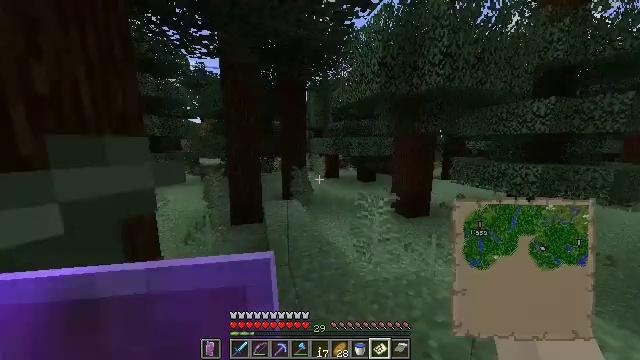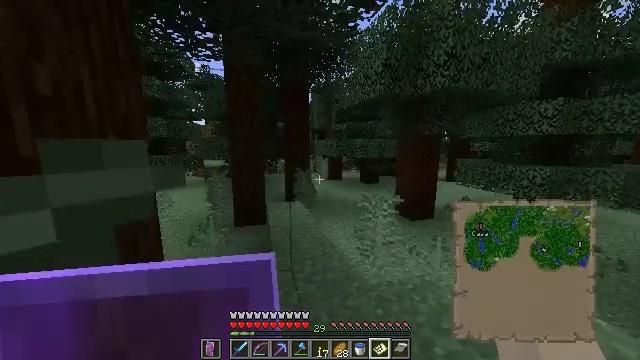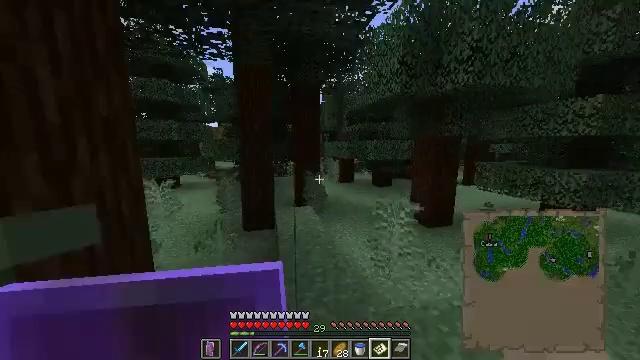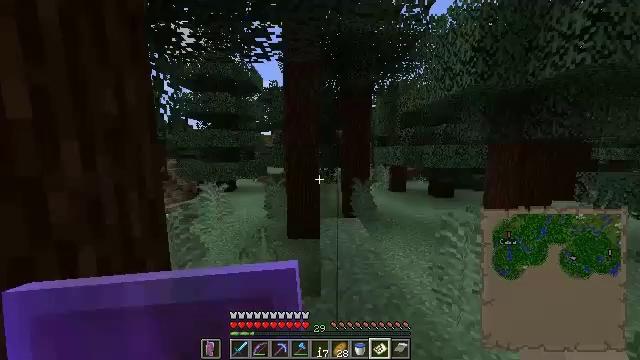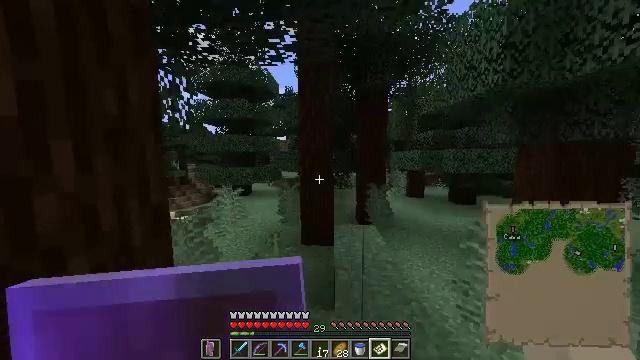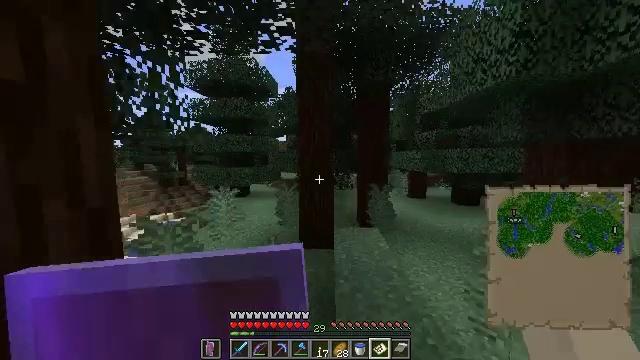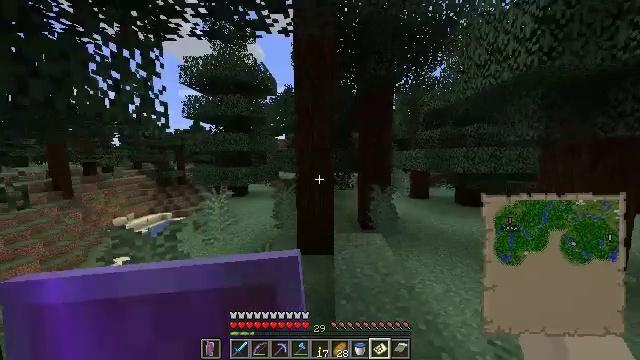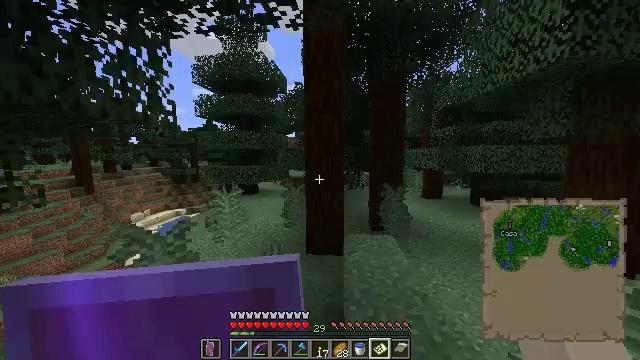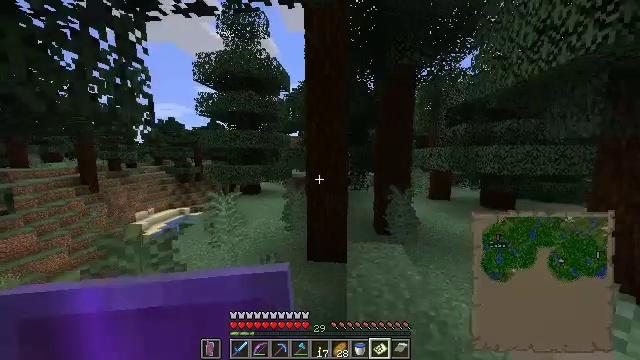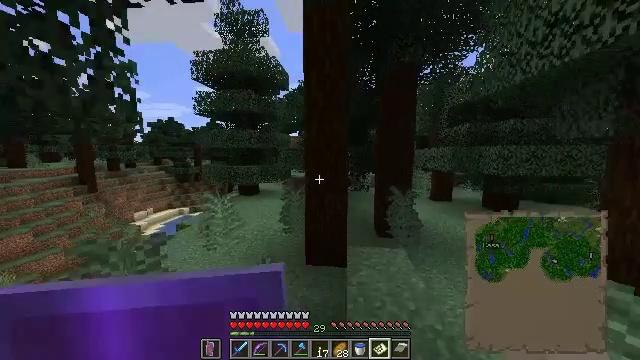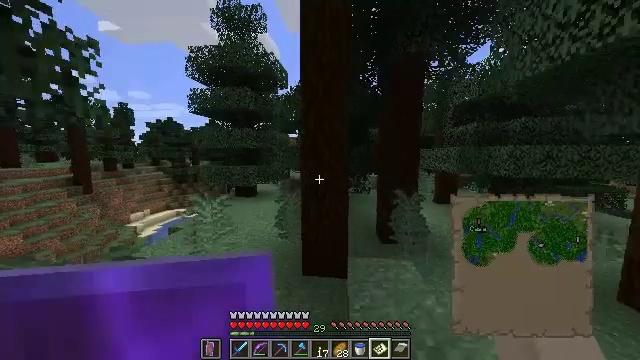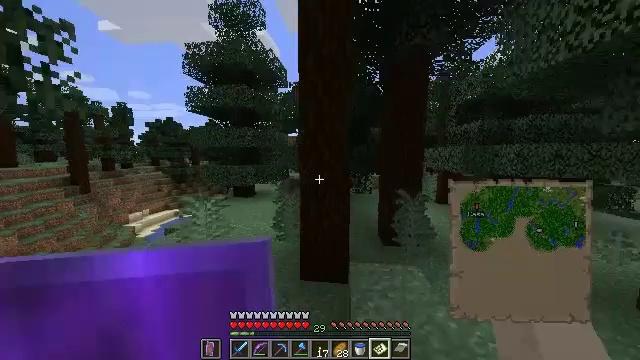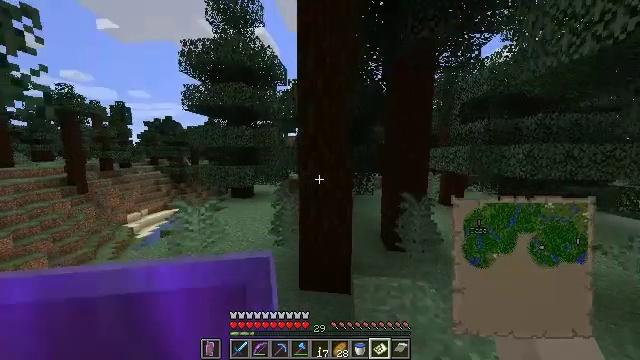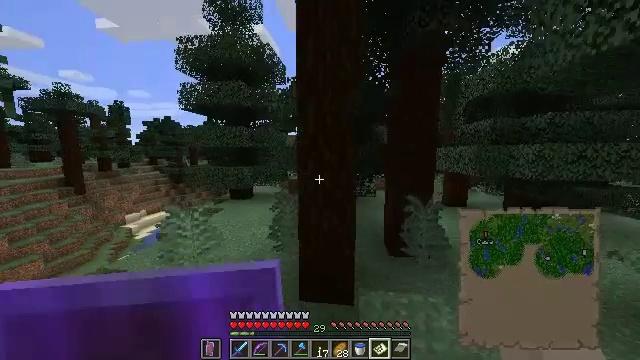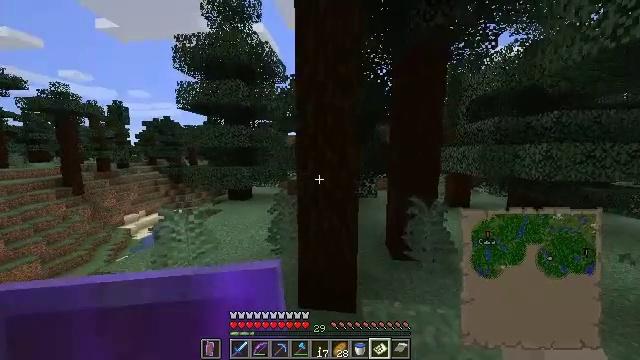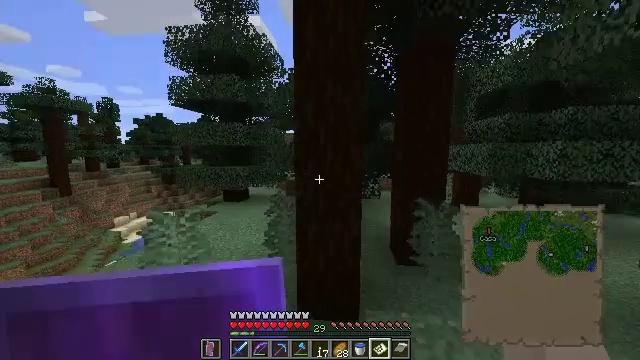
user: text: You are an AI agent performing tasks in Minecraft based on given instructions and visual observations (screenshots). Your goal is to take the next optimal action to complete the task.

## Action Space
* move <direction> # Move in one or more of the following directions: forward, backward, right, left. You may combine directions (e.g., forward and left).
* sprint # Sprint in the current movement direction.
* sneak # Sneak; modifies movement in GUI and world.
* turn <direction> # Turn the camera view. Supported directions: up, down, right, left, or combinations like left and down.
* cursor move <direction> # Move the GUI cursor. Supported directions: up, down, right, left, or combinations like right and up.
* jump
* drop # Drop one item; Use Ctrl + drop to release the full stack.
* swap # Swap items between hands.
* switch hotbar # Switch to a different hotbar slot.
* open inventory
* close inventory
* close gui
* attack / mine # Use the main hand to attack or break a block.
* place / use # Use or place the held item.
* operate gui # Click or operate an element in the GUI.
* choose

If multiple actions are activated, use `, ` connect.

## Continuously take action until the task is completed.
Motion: motion action
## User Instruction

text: Use a pickaxe to gather the gold block.
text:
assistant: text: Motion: move forward
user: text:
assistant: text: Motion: move forward, turn left
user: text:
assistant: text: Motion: move forward, turn left and up
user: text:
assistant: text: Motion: move forward, turn left and up
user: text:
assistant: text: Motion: move forward
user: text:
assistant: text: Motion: move forward
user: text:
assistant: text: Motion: move forward, turn left
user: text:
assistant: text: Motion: move forward, turn left
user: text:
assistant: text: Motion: move forward
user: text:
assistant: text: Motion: move forward
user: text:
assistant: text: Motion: move forward
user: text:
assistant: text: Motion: move forward
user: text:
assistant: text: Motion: move forward
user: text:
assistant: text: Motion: no_op
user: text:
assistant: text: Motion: no_op
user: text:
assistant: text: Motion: no_op
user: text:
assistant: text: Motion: no_op
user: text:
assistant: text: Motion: no_op
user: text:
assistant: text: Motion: no_op
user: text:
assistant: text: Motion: no_op
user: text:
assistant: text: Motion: no_op
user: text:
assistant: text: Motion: no_op
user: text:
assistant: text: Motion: no_op
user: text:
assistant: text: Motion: no_op
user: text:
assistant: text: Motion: move forward
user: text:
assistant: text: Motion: move forward, turn left
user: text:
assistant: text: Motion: move forward, sprint, turn left and down
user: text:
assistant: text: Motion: move forward, sprint, turn left
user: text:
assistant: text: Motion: move forward, sprint
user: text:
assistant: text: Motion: move forward, sprint